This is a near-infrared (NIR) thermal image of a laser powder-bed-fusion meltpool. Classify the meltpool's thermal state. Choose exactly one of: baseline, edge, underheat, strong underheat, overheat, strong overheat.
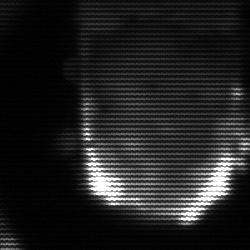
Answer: baseline